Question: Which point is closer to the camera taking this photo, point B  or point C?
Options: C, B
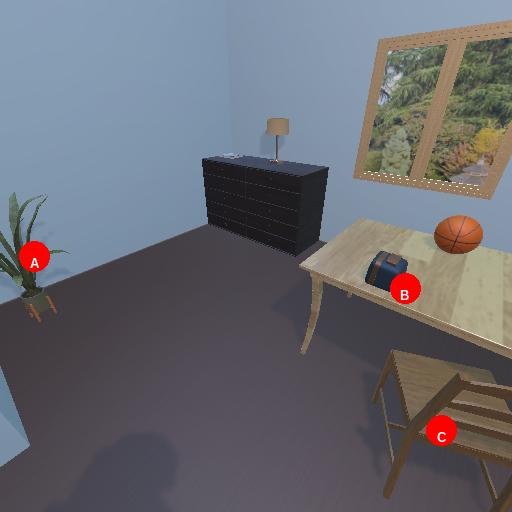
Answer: C